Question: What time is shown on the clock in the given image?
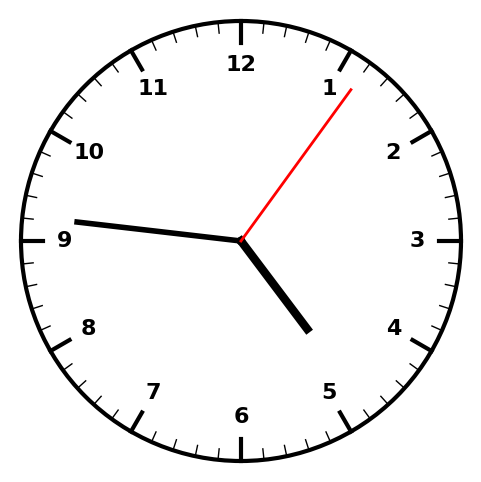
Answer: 04:46:06